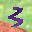
Label: 3